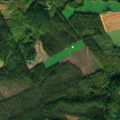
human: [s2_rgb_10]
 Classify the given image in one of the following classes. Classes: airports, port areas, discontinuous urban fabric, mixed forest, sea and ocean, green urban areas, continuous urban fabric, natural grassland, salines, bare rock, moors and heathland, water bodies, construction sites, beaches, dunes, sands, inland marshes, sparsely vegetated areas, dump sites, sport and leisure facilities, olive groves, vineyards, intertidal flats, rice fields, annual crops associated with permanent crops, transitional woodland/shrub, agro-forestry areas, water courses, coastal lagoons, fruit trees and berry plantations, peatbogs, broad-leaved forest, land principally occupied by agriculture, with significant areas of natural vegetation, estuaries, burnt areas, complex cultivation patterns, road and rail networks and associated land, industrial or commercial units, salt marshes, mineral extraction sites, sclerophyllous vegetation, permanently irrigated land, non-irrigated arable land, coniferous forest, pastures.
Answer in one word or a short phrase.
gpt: non-irrigated arable land, coniferous forest, mixed forest